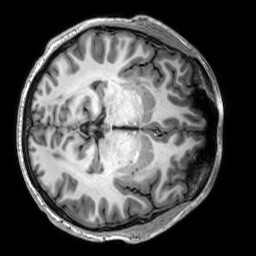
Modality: T1w
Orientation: axial
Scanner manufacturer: siemens
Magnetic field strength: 3 T
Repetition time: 2.3 s
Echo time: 0.00302 s